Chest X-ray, PA view. Patient: 34 years old, sex M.
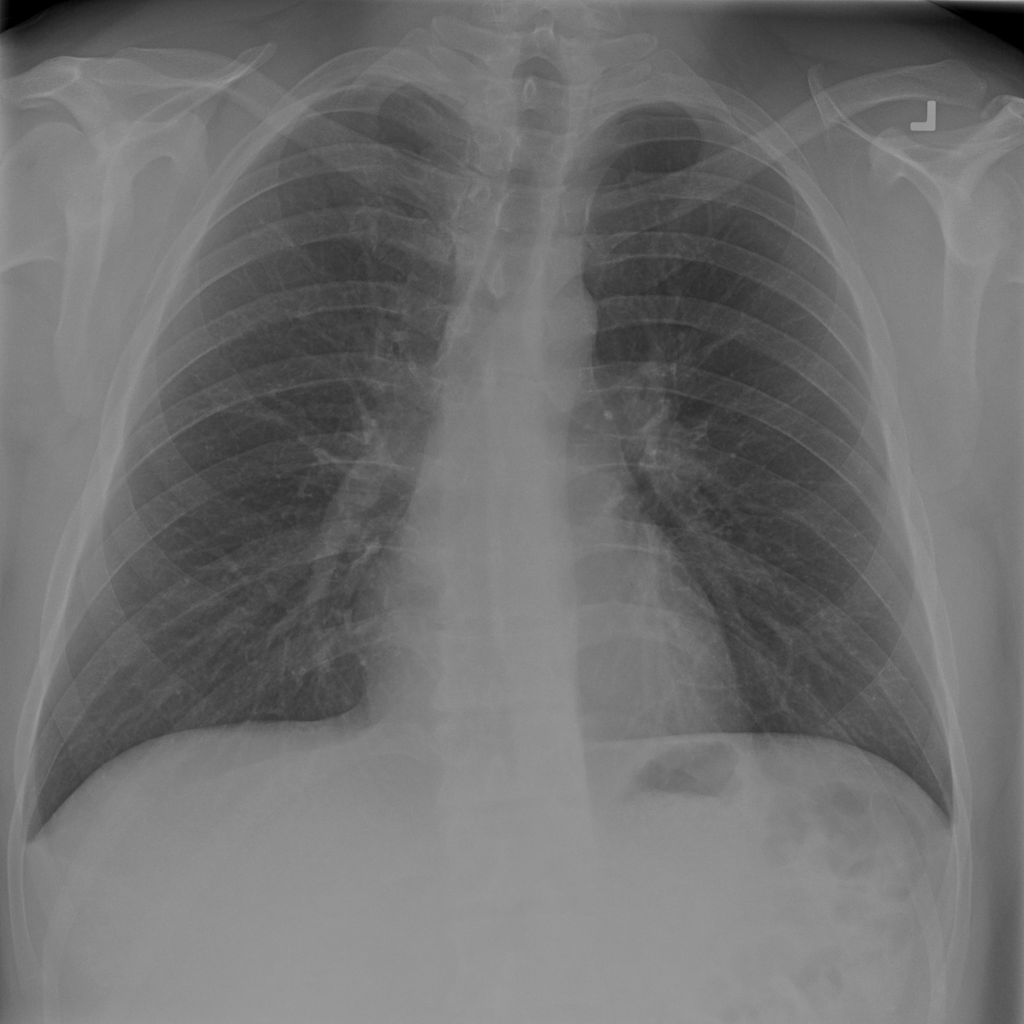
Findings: No Finding